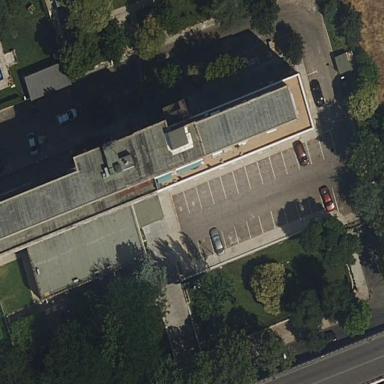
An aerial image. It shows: Dormitory building.